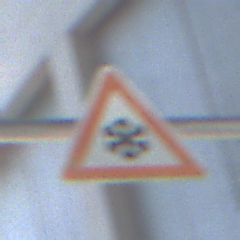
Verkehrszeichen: SchneeOderEisglaette
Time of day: MorningAfternoon
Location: Outdoor (Urban)
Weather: PartlyCloudy
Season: NotSpecified
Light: Natural